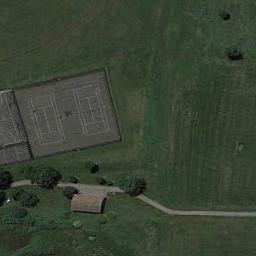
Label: tennis_court